Field crop: maize
Growth stage: 1
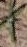
Species: atriplex